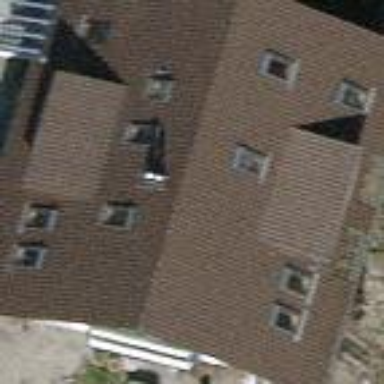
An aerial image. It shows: Building with tiled roof.